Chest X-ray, AP view. Patient: 66 years old, sex M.
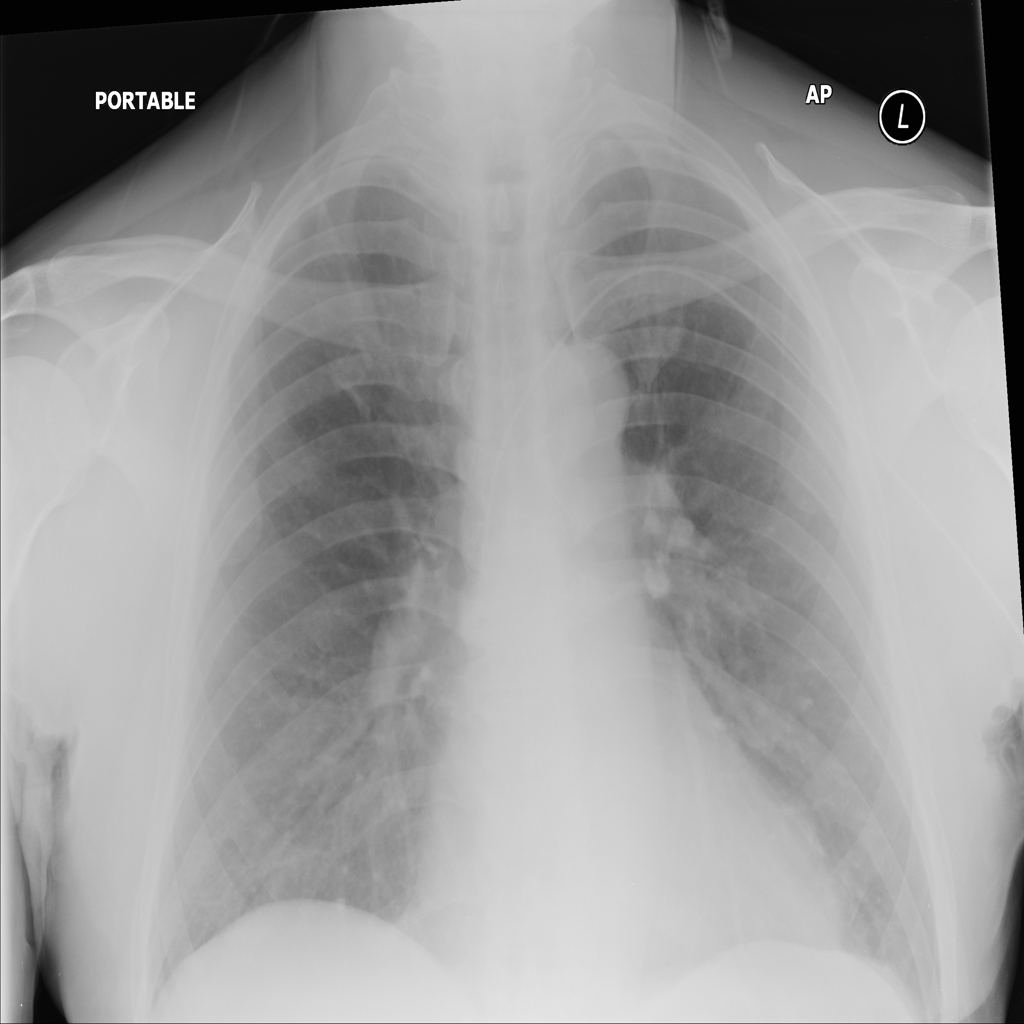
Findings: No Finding